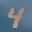
Label: 4